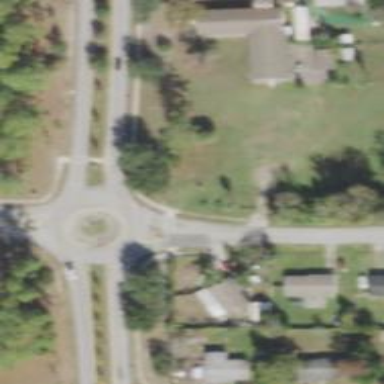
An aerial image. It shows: Tertiary road that leads to roundabout.